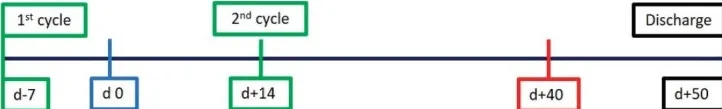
Development of the rash and timeline. Schematic timeline of events (g) with onset of the rash on day 0 (d 0).
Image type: chart (chart)